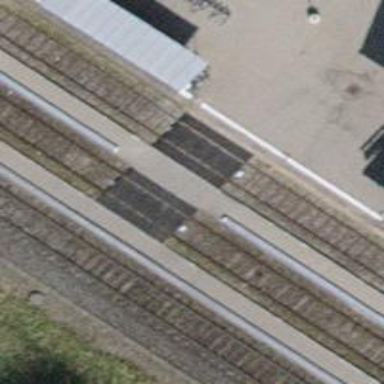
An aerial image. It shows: Crossing for the railway.